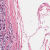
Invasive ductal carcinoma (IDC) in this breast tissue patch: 1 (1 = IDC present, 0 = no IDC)